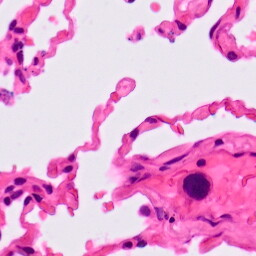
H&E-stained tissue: Lung